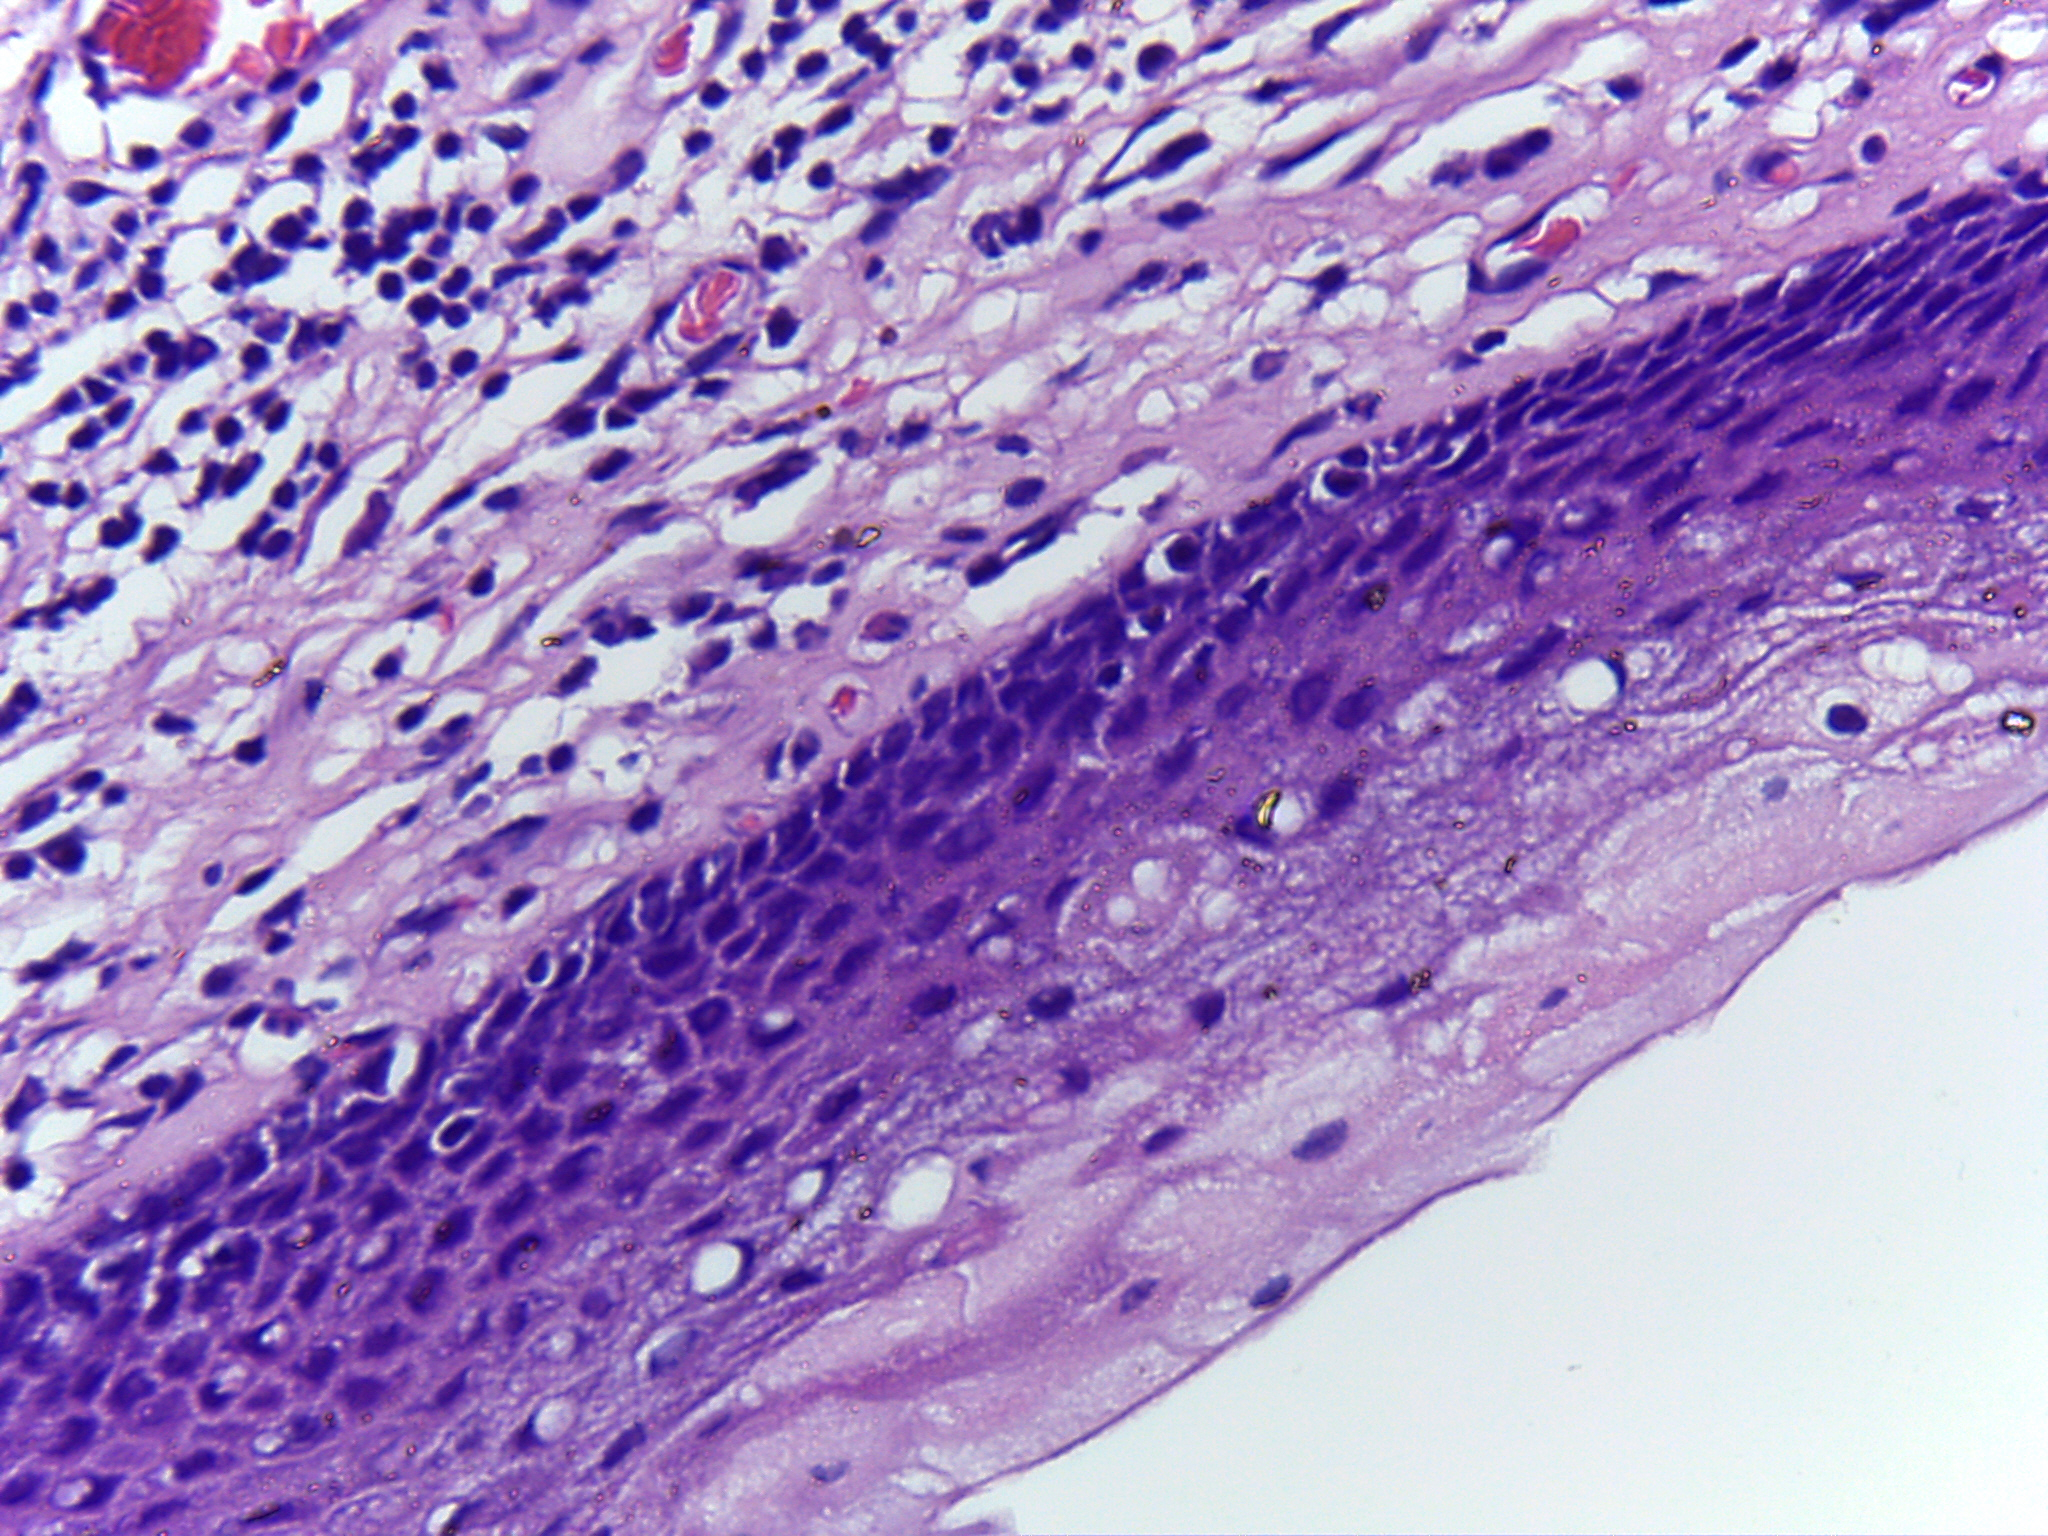
Diagnosis: Normal